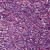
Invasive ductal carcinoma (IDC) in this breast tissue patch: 1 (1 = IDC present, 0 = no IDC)